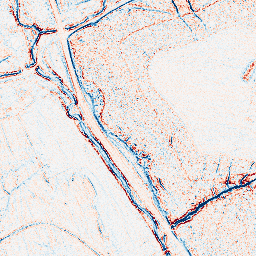
Category: edge_preserving
Decomposition family: bilateral
Decomposition parameters: d: 5
sigma_color: 150
sigma_space: 150
Upsampling method: bspline
Upsampling parameters: scale: 4
Upsampling scale: 4